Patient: sex M, age 31
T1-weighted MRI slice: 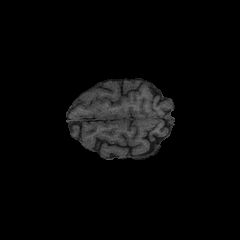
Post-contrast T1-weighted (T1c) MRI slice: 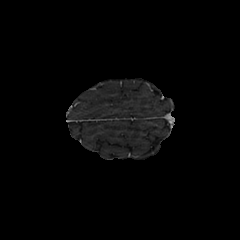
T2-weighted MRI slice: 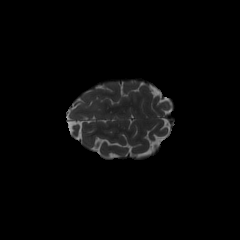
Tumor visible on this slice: no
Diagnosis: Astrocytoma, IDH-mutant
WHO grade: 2